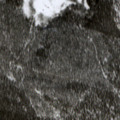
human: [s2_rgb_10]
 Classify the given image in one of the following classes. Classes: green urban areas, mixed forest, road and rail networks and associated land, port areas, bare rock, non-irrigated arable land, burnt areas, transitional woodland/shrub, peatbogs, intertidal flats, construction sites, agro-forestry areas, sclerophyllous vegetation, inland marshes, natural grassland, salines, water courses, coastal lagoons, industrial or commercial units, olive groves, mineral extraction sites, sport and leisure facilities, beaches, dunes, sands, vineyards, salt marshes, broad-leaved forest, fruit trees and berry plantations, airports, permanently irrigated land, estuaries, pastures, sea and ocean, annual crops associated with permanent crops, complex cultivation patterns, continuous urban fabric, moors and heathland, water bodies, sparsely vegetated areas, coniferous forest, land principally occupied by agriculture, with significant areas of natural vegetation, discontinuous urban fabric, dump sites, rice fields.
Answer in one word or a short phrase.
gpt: coniferous forest, peatbogs